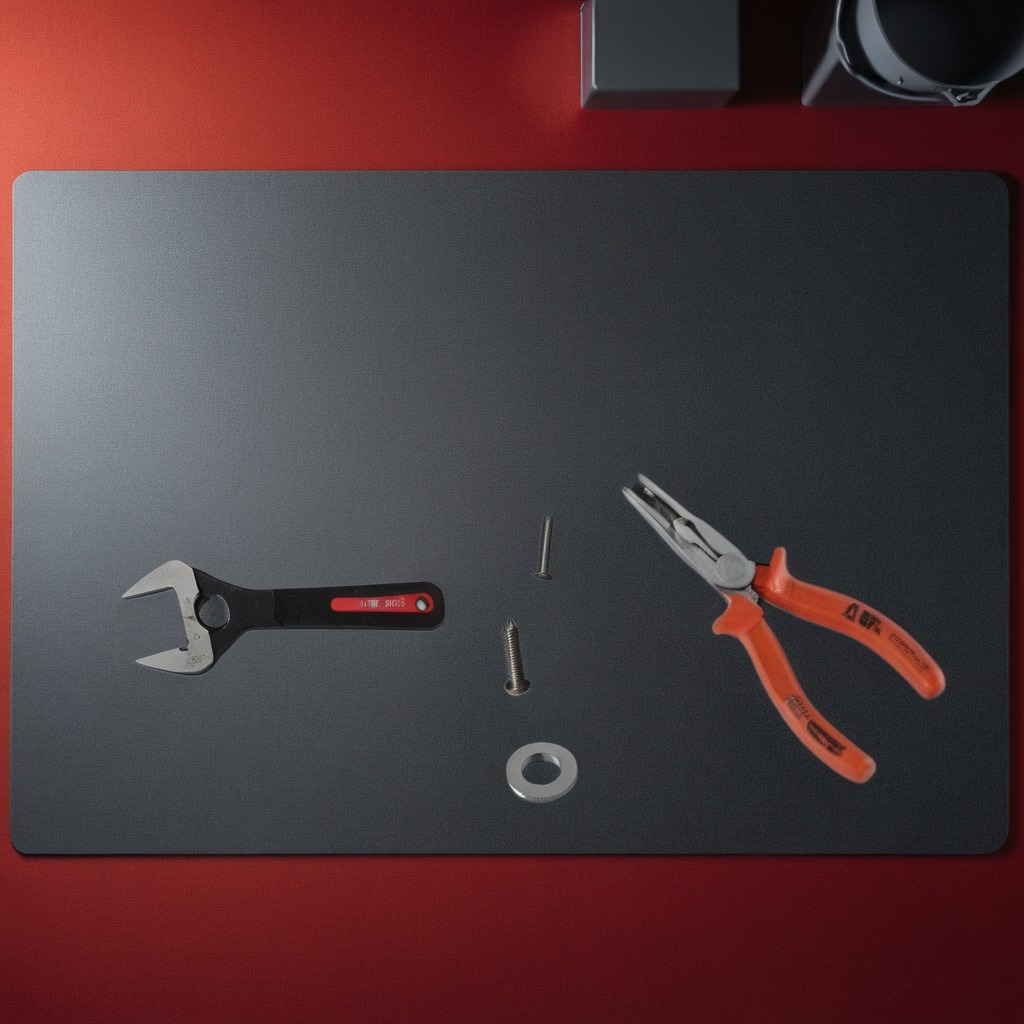
A washer, screw, nail, pliers, and wrench are lying on a clean granite tabletop beneath a red rubber mat inside a workshop under bright overhead lighting crisp shadows high clarity worn but beneath the mat.